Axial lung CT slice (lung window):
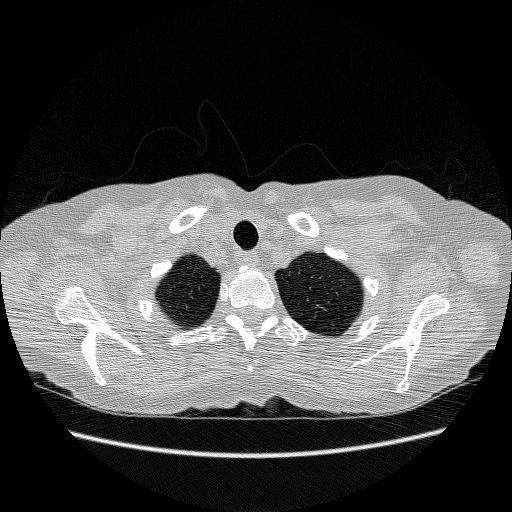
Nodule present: no